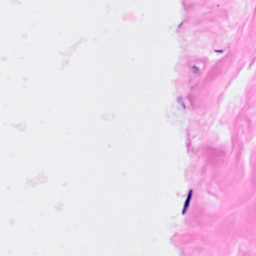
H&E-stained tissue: Breast